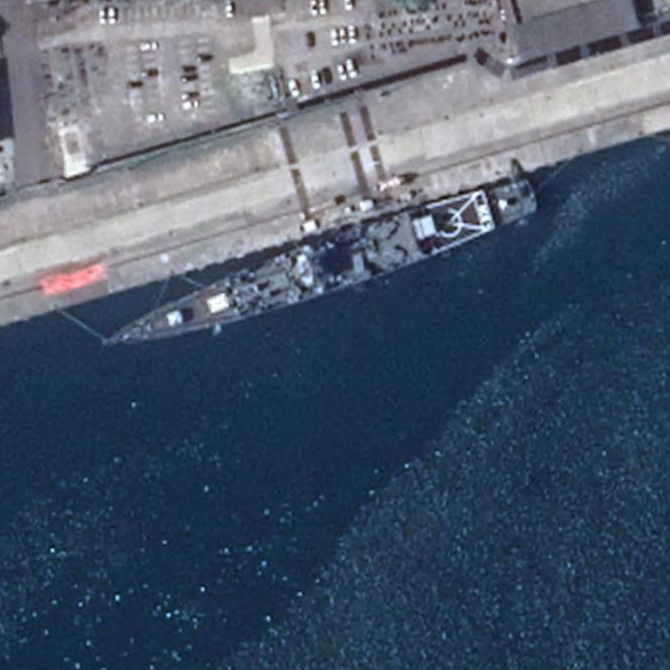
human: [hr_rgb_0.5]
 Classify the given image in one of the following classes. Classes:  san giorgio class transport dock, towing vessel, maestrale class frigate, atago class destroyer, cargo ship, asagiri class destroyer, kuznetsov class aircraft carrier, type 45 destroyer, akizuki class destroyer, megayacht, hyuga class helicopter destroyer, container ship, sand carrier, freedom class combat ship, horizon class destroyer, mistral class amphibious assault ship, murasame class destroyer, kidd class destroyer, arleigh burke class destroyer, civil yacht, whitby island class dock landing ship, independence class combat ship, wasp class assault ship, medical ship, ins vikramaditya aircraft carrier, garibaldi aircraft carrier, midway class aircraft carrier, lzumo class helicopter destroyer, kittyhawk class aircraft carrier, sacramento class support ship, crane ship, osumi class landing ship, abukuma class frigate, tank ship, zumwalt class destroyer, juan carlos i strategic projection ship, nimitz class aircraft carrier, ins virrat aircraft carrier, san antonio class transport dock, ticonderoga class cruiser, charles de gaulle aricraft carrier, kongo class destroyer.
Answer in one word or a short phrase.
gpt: Kidd class destroyer